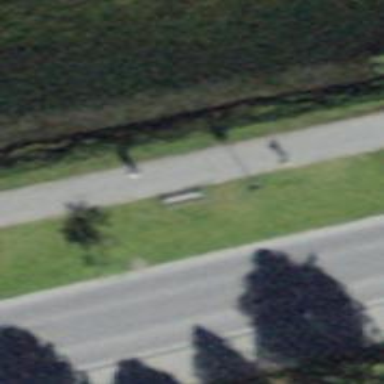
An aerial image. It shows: Bench for seating.